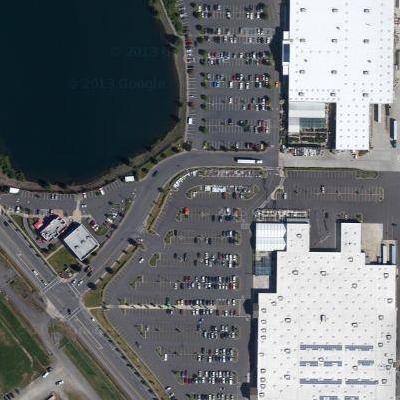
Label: Parking